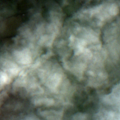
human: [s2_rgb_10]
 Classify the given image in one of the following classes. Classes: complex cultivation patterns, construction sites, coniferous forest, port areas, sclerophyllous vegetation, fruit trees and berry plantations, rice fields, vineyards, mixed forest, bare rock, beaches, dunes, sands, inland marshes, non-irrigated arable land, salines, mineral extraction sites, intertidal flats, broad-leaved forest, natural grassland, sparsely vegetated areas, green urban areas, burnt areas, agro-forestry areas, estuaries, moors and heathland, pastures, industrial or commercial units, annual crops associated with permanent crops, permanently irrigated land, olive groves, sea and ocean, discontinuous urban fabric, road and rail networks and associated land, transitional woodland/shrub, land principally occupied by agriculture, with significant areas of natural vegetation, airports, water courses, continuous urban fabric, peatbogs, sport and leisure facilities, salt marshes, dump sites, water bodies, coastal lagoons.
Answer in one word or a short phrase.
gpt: pastures, peatbogs